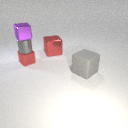
small red metal cube below small purple metal cube